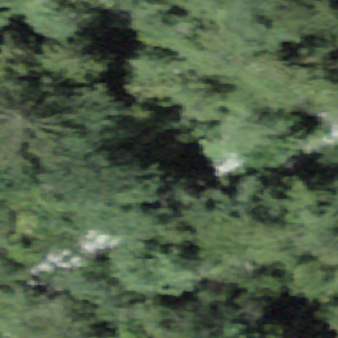
Label: other